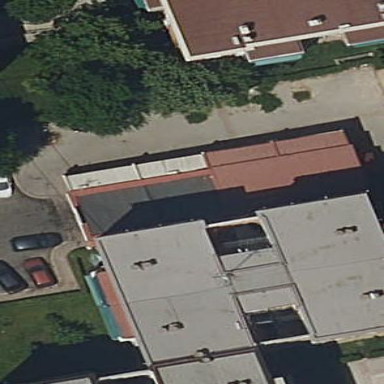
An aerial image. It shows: Building.